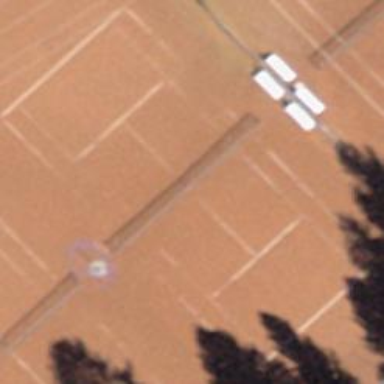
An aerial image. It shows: Tennis court in leisure pitch.